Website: crate-barrel
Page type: account-selection
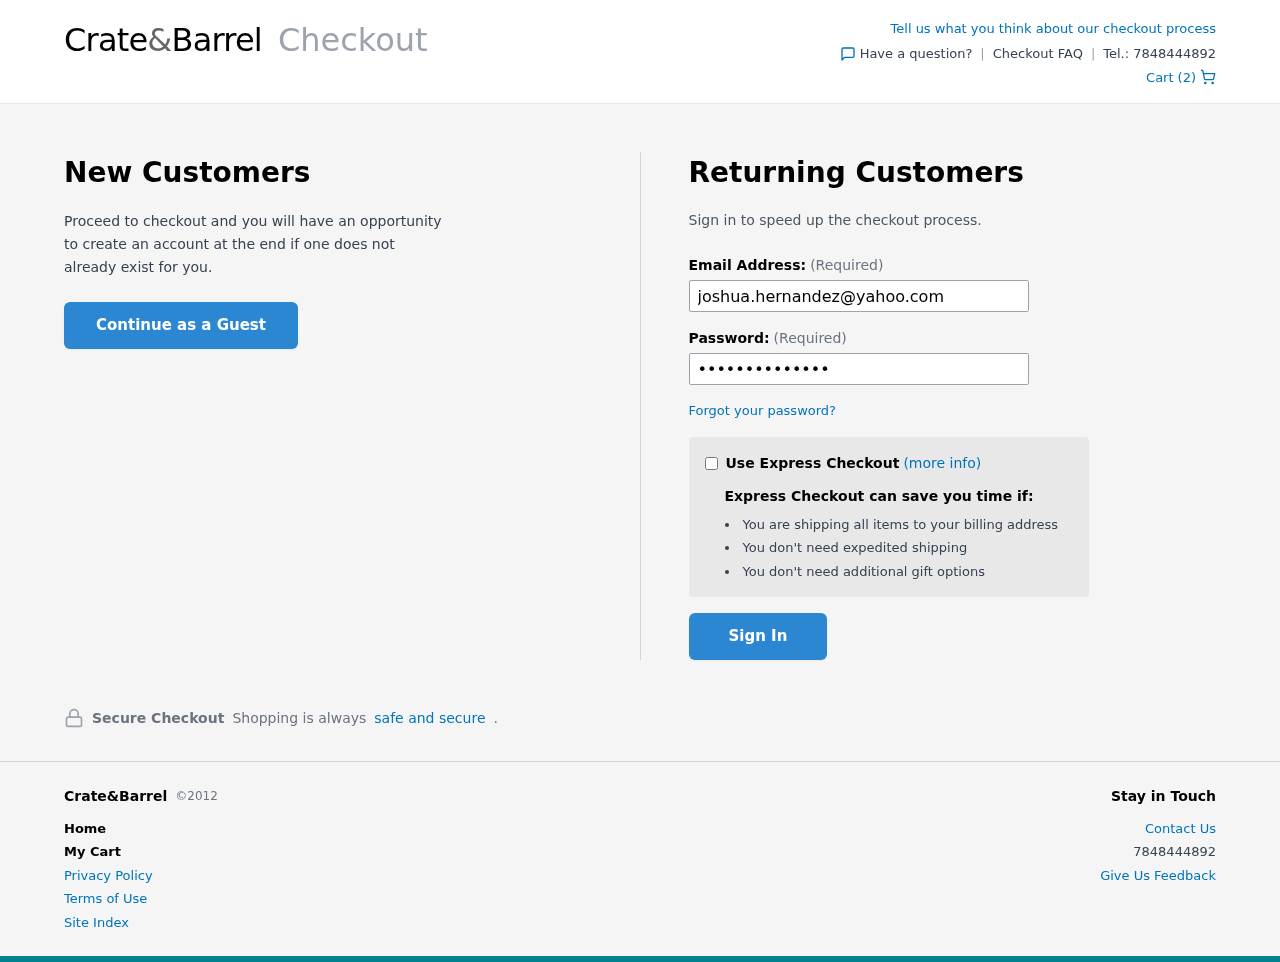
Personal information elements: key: PII_EMAIL
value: joshua.hernandez@yahoo.com
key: PII_PHONE
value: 7848444892
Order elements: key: ORDER_NUM_ITEMS
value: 2